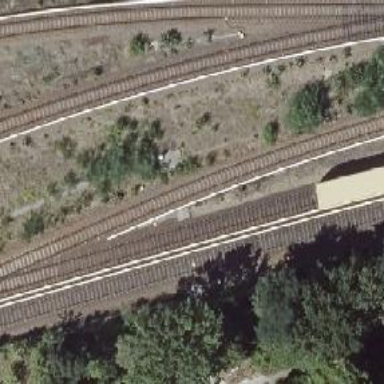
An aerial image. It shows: Railway signal.